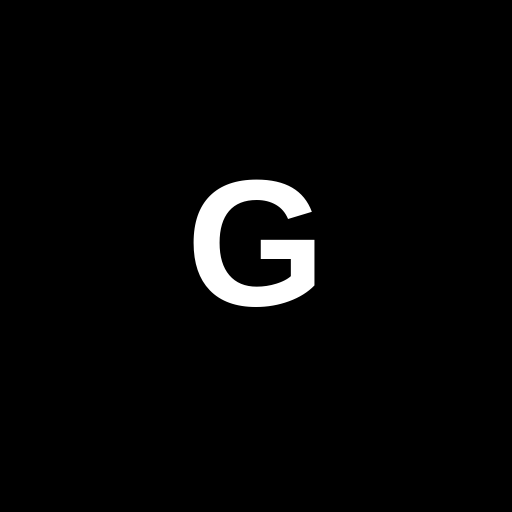
Character: G
Unicode: U+0047 (LATIN CAPITAL LETTER G)